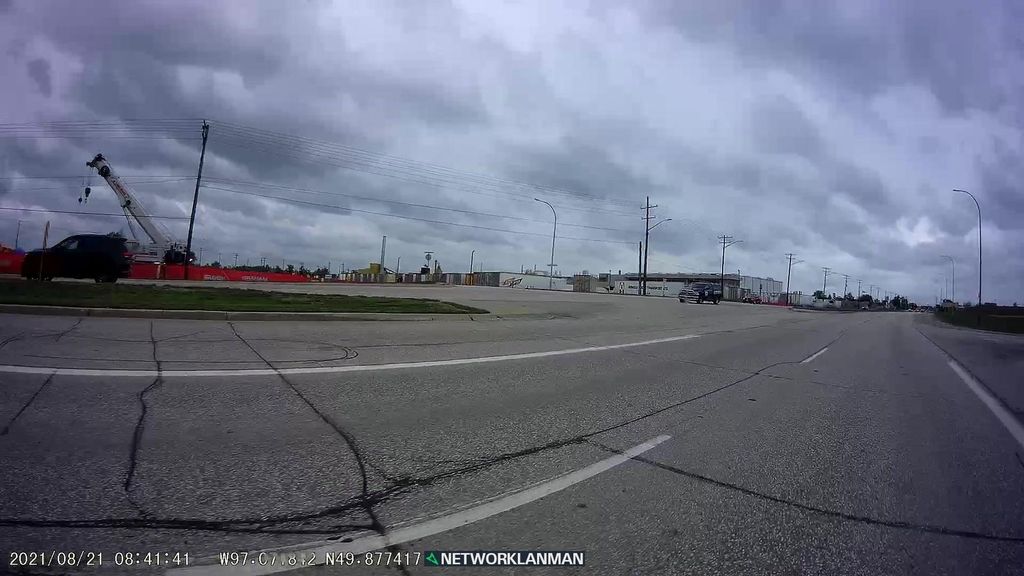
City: winnipeg